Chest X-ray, PA view. Patient: 51 years old, sex F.
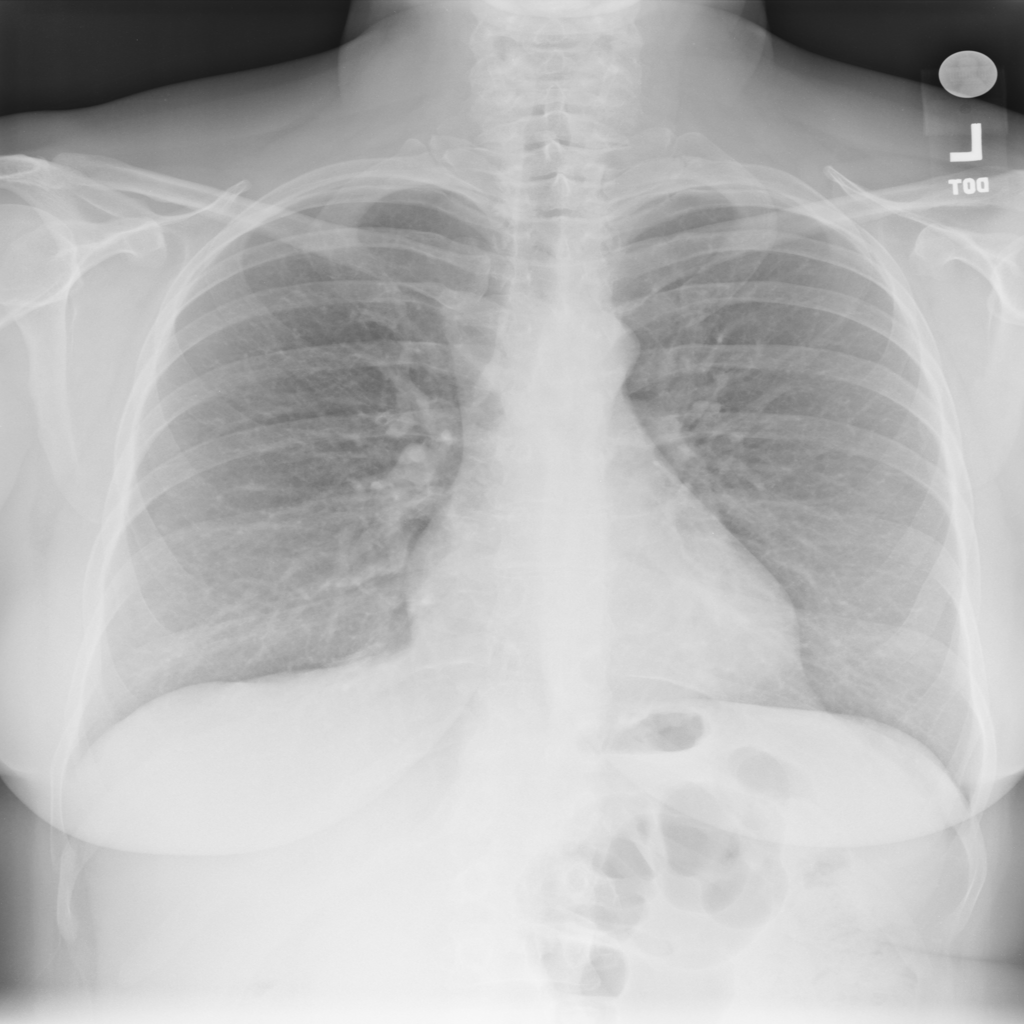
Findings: No Finding